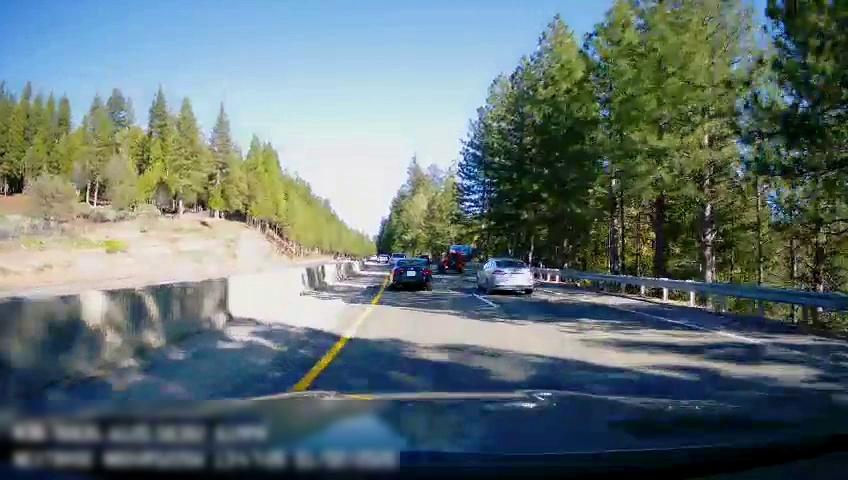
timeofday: Day
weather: Sunny
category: Drivable Space
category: Drivable Space
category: Vehicles | SUV
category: Vehicles | Car
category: Vehicles | SUV
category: Vehicles | Car
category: Lanes | Current Lane
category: Lanes | Current Lane
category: Lanes | Alternate Lane